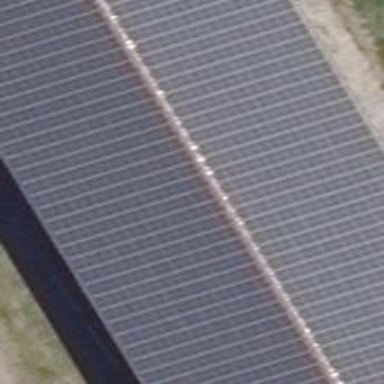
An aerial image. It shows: Shed with solar photovoltaic panel generator.